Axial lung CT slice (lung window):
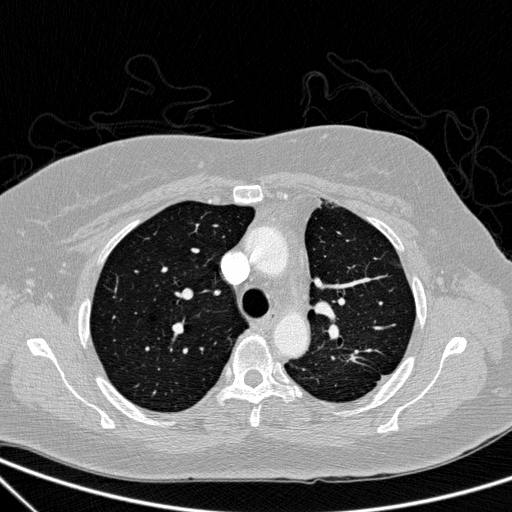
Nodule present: no